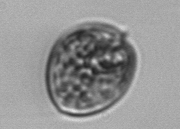
Label: Prorocentrum